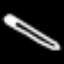
Label: pencil